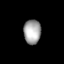
Tissue: lung
Cell type: Epithelial cells
Senescence score: 0.227
Nuclear area (px): 413
Mean DAPI intensity: 164.194